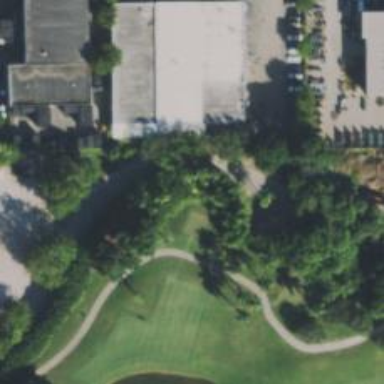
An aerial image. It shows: Golf tee.